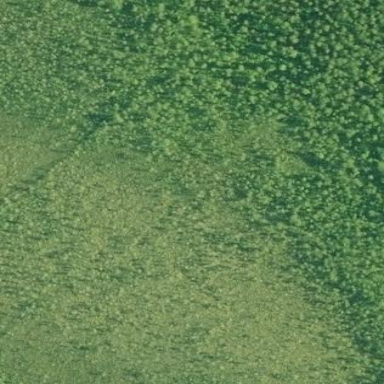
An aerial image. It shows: Marshy wetland area.